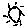
Label: sun